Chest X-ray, PA view. Patient: 35 years old, sex M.
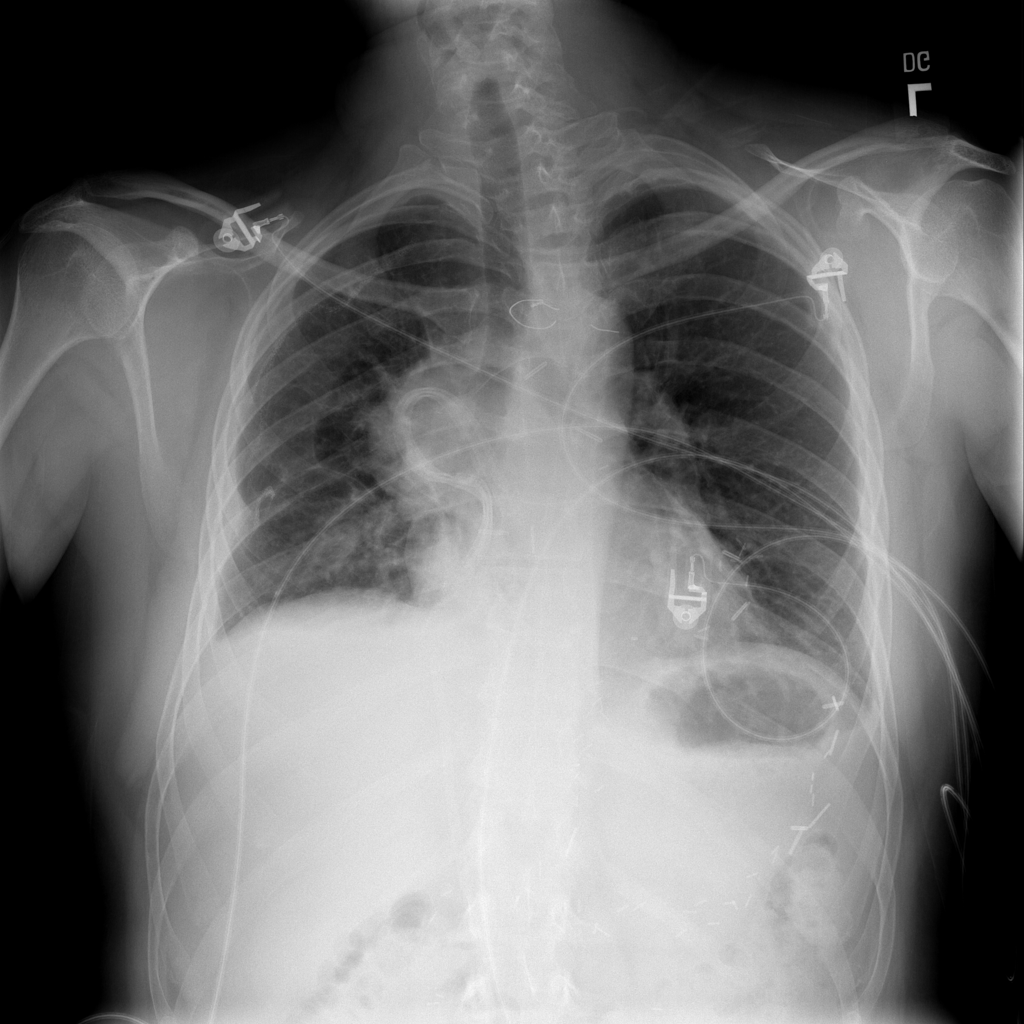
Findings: Effusion, Mass